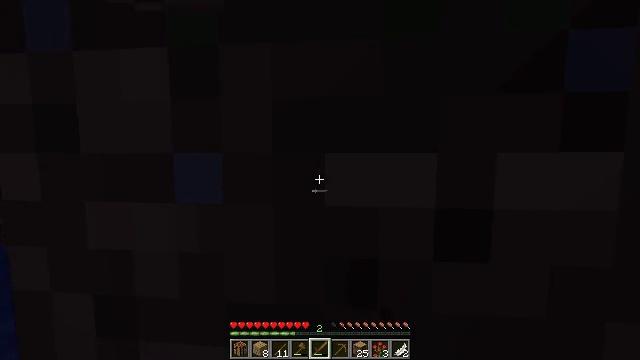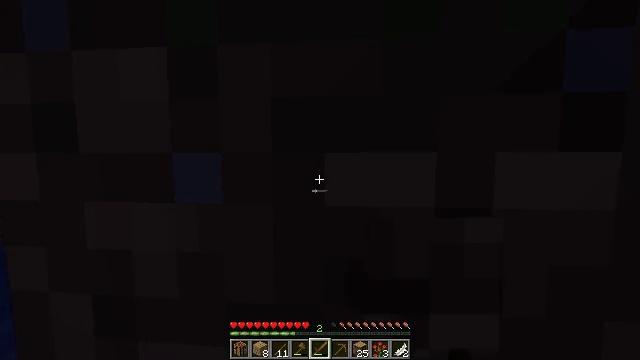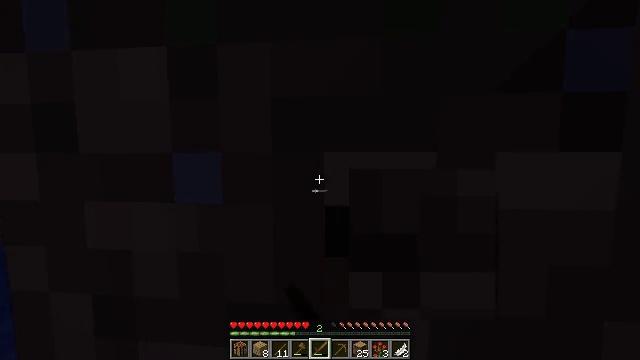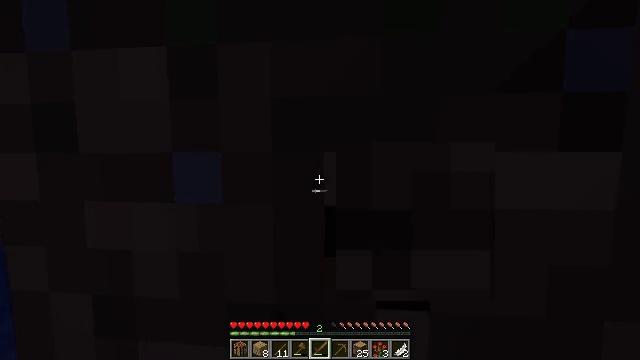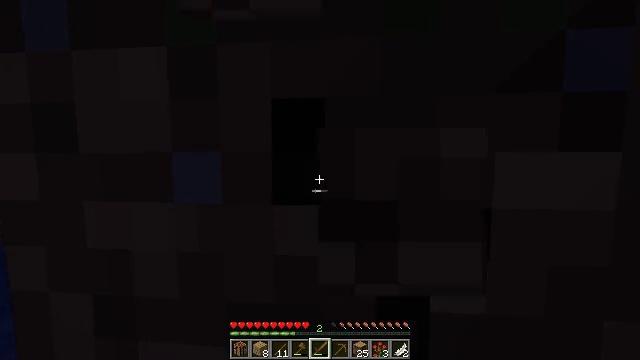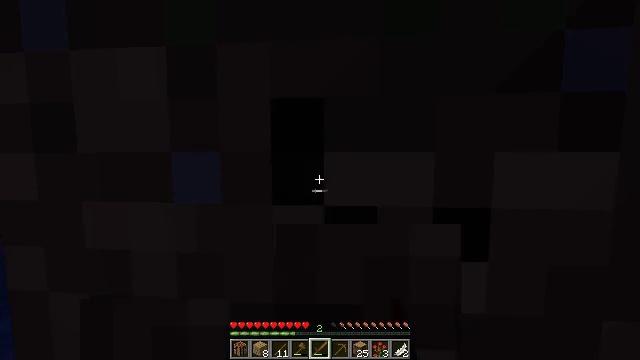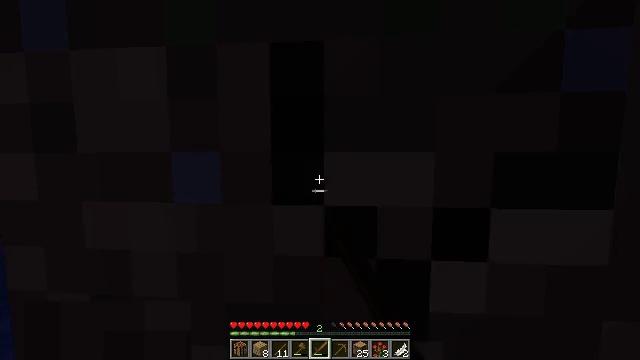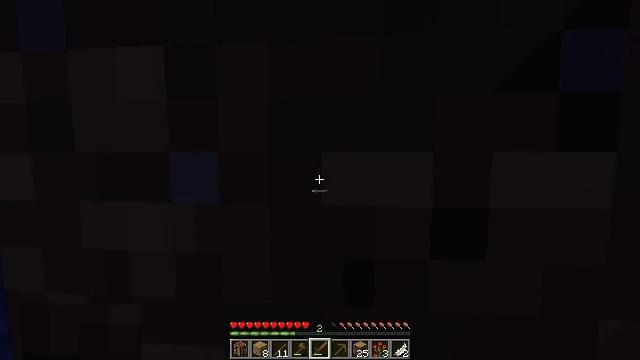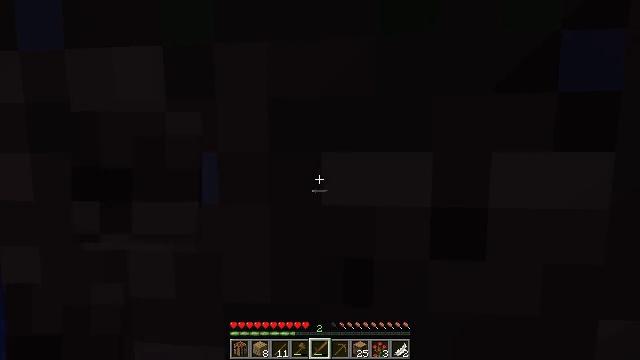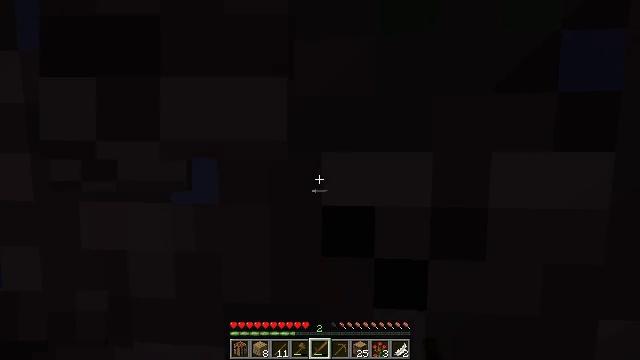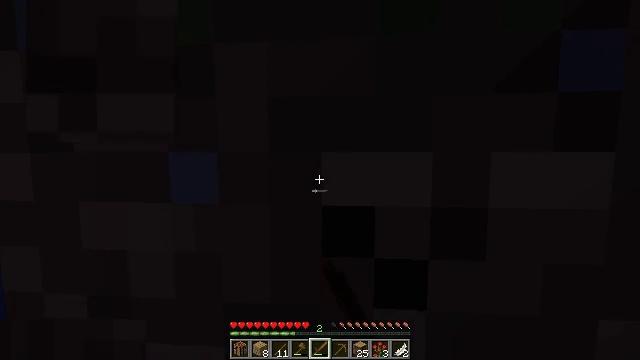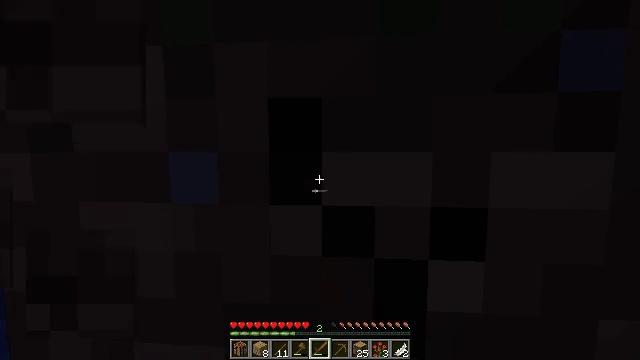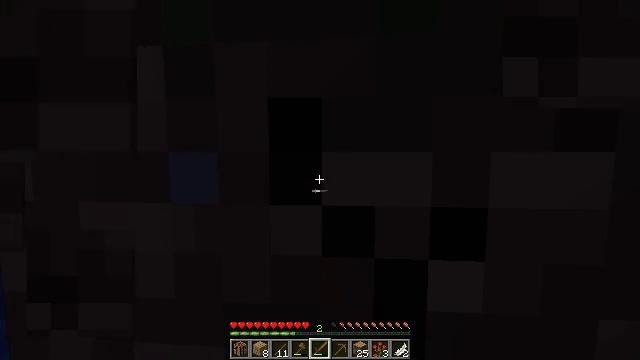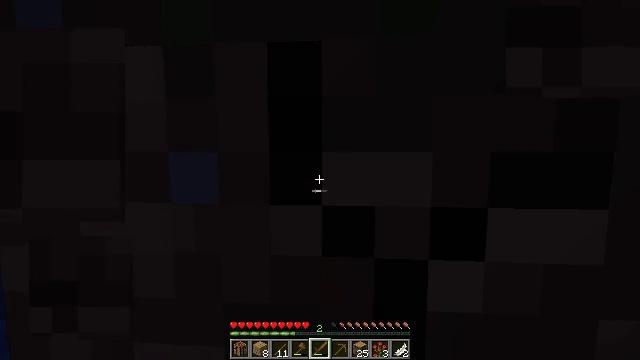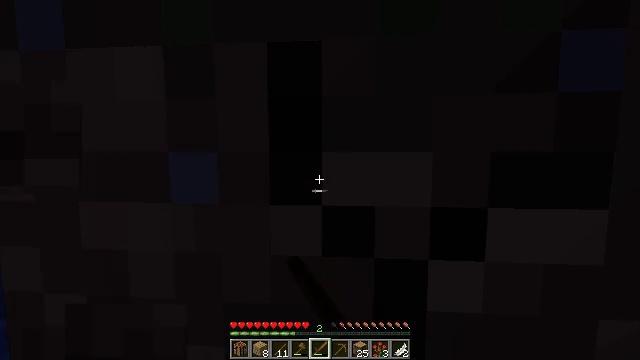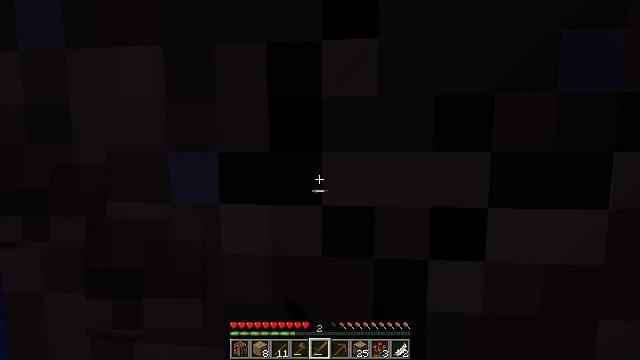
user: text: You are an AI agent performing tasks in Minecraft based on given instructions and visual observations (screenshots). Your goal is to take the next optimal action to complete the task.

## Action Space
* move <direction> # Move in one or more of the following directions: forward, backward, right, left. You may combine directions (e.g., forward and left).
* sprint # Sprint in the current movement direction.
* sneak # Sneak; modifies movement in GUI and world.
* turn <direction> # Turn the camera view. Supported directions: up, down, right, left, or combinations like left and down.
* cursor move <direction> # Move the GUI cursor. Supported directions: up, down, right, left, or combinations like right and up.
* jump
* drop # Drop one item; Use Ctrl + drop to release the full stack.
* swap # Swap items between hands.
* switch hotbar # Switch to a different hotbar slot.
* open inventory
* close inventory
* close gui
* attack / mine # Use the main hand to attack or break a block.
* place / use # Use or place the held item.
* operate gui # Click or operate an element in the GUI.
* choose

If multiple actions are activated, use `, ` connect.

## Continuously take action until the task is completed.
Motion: motion action
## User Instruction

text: Gather grass block for landscaping.
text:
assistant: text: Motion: attack / mine
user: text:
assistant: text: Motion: attack / mine
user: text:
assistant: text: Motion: attack / mine
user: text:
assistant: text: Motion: attack / mine
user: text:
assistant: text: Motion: attack / mine
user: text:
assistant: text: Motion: attack / mine
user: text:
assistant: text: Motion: no_op
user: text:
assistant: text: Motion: attack / mine
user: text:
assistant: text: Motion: attack / mine
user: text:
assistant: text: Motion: attack / mine
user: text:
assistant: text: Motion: attack / mine
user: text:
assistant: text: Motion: attack / mine
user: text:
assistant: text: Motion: attack / mine
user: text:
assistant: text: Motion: attack / mine
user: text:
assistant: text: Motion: attack / mine
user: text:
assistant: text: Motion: attack / mine
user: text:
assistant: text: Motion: attack / mine
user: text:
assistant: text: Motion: attack / mine
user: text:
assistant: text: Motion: attack / mine
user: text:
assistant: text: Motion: attack / mine
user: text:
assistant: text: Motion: attack / mine
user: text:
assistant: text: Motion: attack / mine
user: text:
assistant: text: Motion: attack / mine
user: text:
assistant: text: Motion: attack / mine
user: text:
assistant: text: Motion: attack / mine
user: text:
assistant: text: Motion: attack / mine
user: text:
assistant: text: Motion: attack / mine
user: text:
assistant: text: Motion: attack / mine
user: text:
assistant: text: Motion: attack / mine
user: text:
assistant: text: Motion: attack / mine